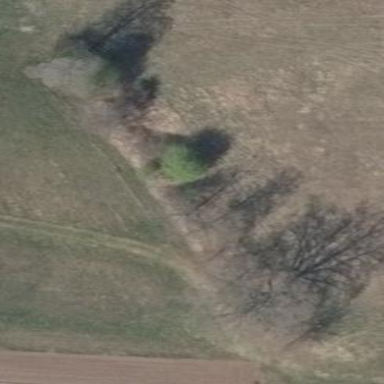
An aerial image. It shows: Patch of scrub vegetation.